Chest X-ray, AP view. Patient: 68 years old, sex M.
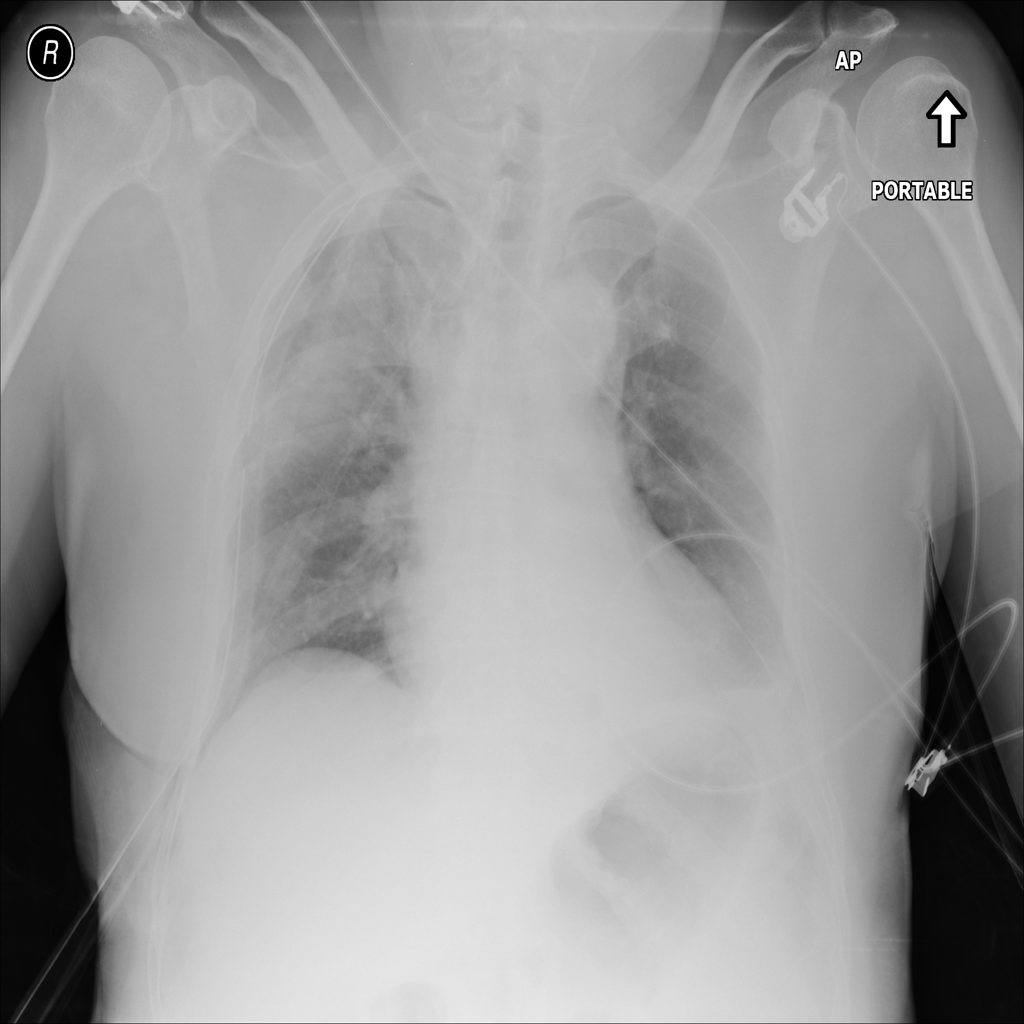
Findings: No Finding